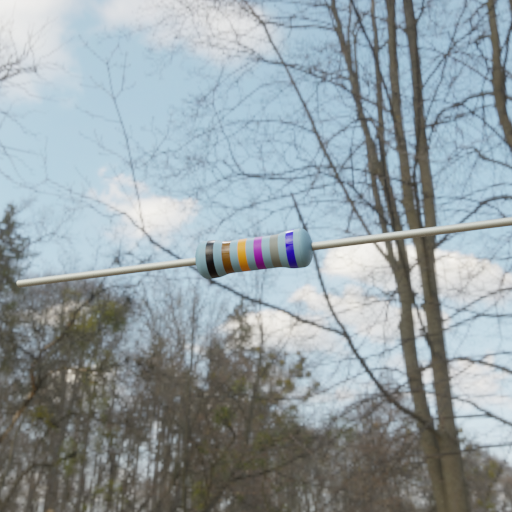
Resistor colour bands (in order): black, brown, orange, violet, gray, blue